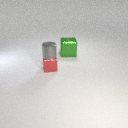
small red metal cube to the left of large green metal cube